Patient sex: M
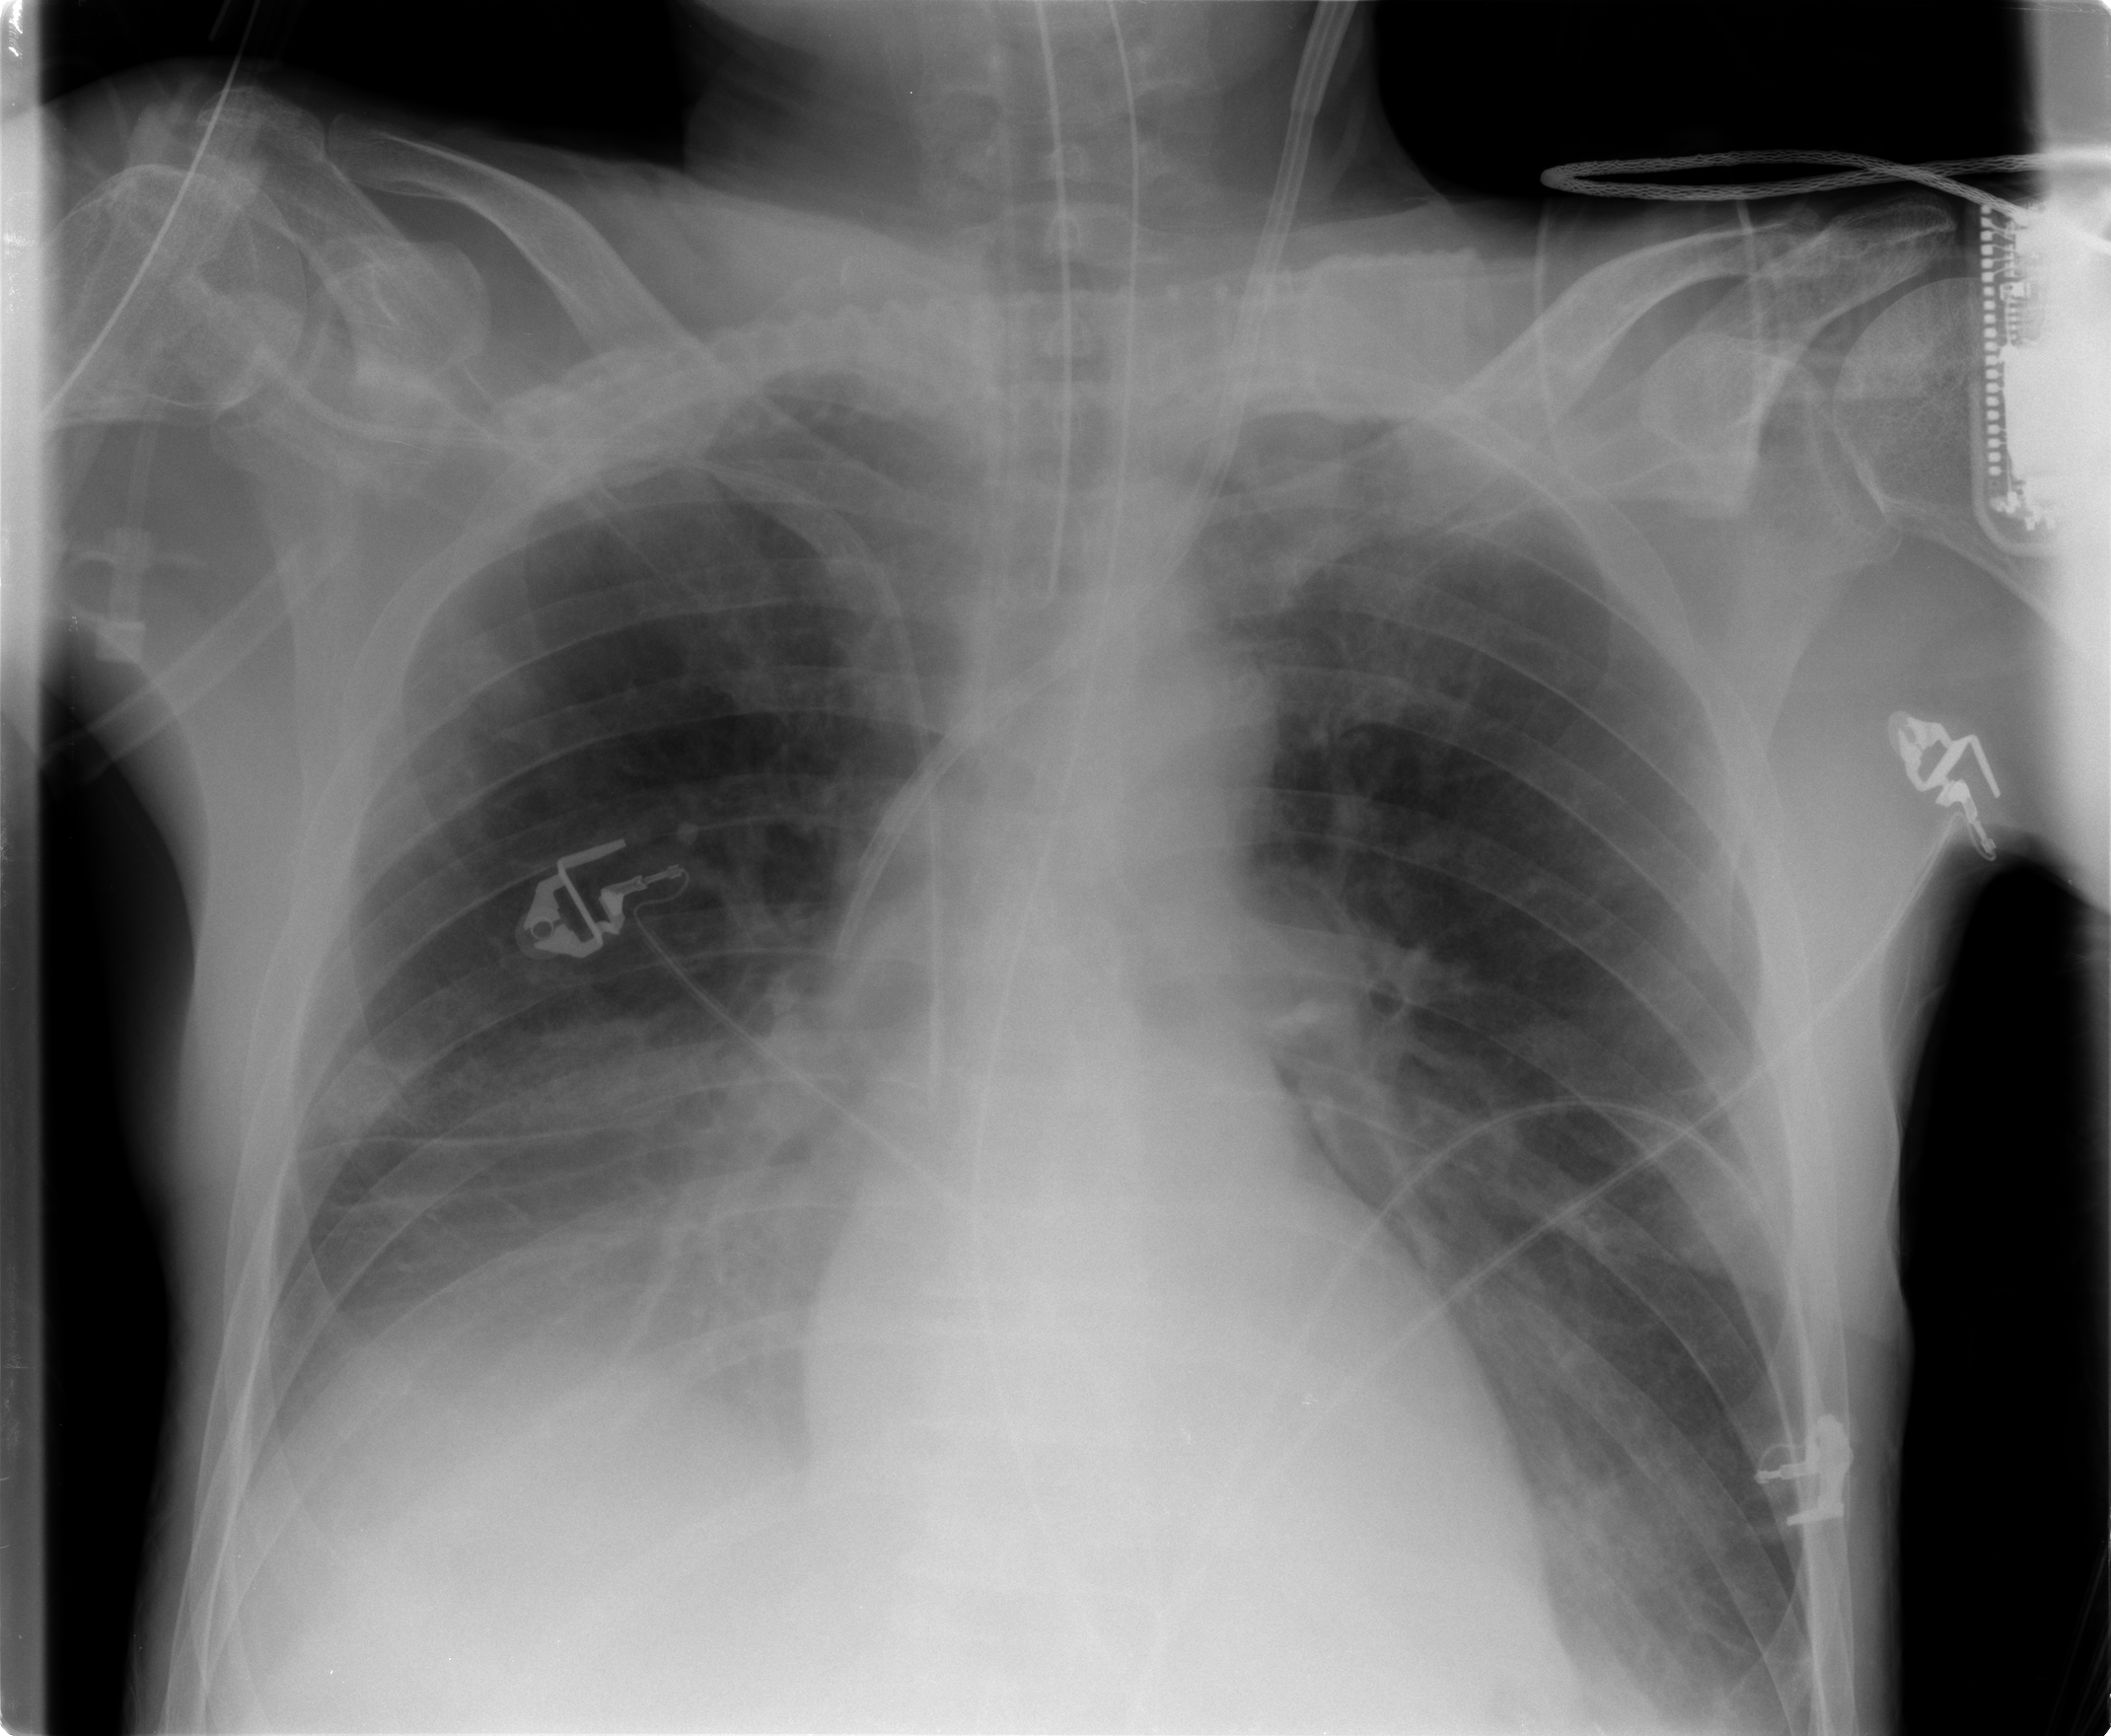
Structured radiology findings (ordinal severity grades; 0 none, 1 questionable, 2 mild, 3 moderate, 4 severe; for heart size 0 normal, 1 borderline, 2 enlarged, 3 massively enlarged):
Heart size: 0
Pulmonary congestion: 0
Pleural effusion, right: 2
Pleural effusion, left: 0
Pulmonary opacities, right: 0
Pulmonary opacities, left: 0
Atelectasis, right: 2
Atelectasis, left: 0